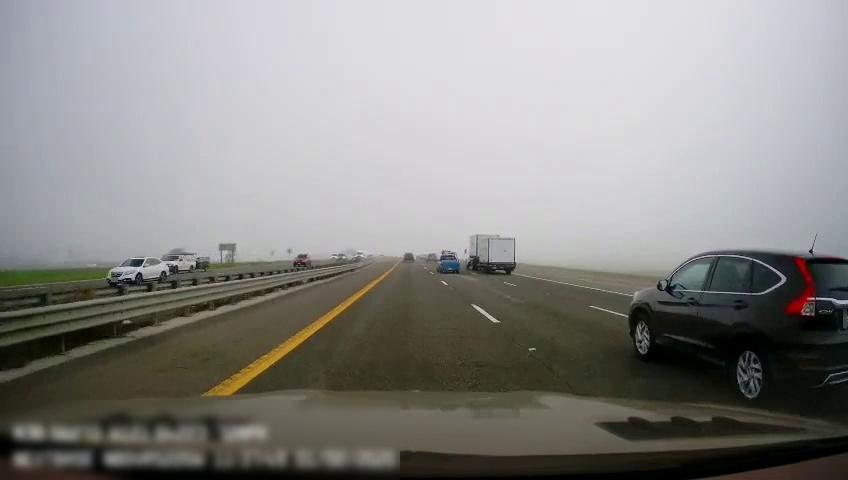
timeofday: Day
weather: Cloudy
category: Drivable Space
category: Drivable Space
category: Vehicles | Other LV
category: Vehicles | Truck
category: Vehicles | Car
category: Vehicles | Car
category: Vehicles | SUV
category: Vehicles | Car
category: Vehicles | Van
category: Vehicles | SUV
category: Vehicles | Truck
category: Vehicles | Other LV
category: Vehicles | Truck
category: Vehicles | SUV
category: Vehicles | SUV
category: Lanes | Current Lane
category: Lanes | Current Lane
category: Lanes | Alternate Lane
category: Lanes | Alternate Lane
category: Lanes | Alternate Lane
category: Lanes | Opposite Lane
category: Lanes | Opposite Lane
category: Traffic | Signs